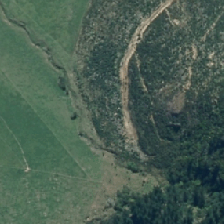
Land cover: harvested_forest